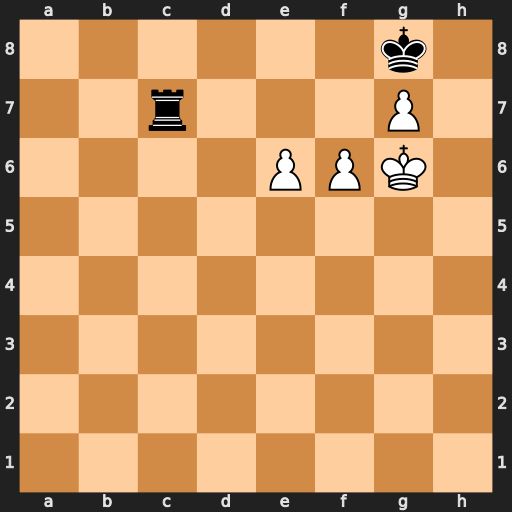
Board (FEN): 6k1/2r3P1/4PPK1/8/8/8/8/8
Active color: w
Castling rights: -
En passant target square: -
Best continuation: f7+ Rxf7 exf7#